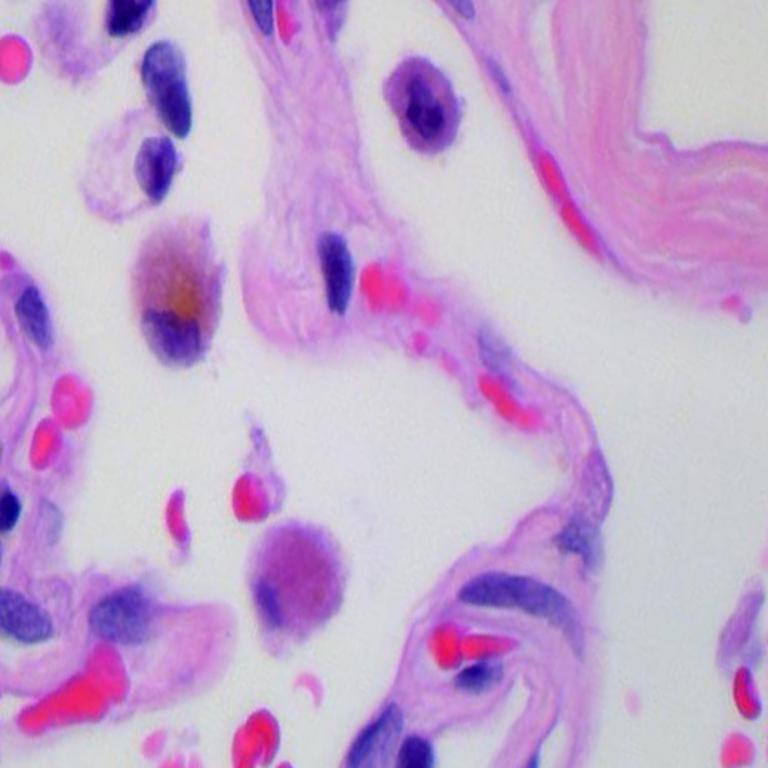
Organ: lung
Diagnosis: benign